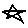
Label: star